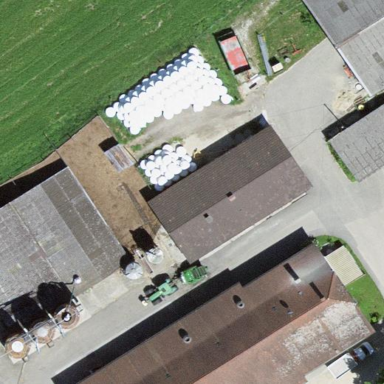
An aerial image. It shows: Farm auxiliary building.